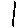
Label: line